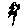
Label: flower